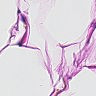
Metastatic tissue present: no